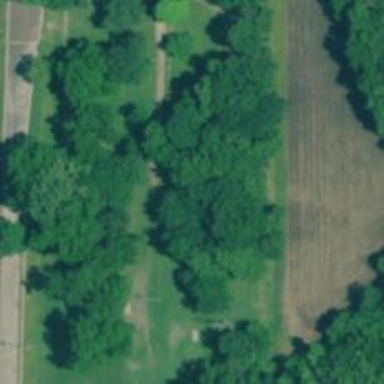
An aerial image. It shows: Disc golf tee.